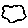
Label: cloud